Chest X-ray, PA view. Patient: 54 years old, sex M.
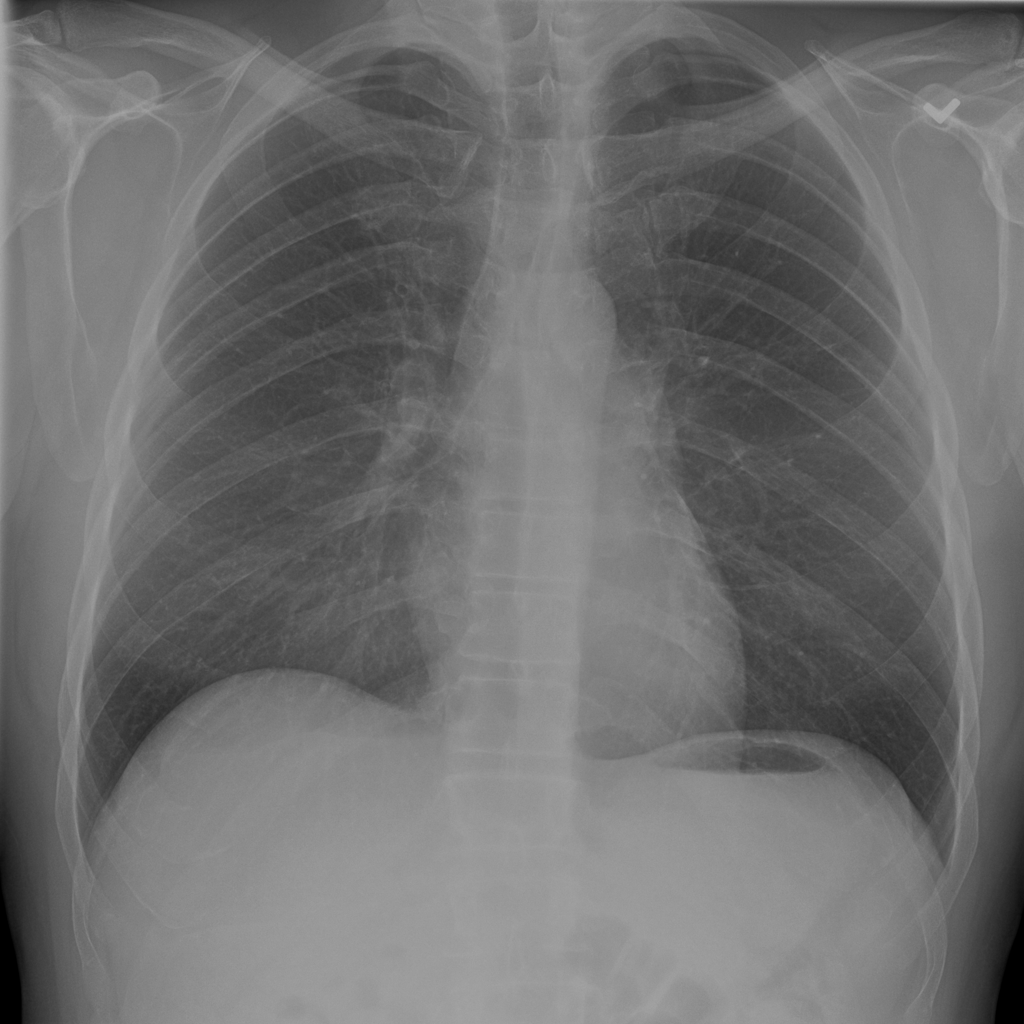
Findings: No Finding